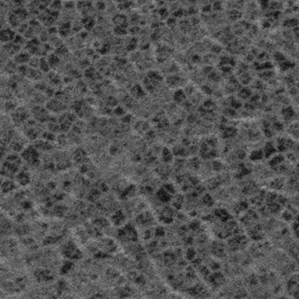
Label: frost